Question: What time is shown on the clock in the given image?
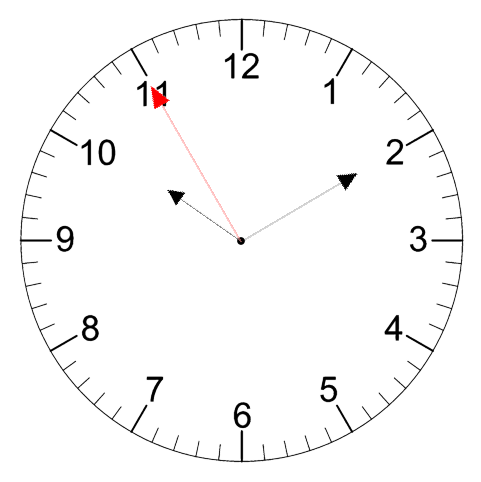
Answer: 10:09:55